Current action and preconditions to check: path_clear

Your task: For each precondition in the list above, predict whether it will hold at this action.

Consider the current scene as observed from the mobile robot's camera, and analyze the predicted future states of all dynamic agents (e.g., people, animals, vehicles, or any moving entities) within the NEXT SECOND.

IMPORTANT: Only answer "very likely" if you are absolutely certain—based on strong, clear evidence—that a dynamic agent will violate the precondition in the predicted future state. Do NOT answer "very likely" for unlikely, ambiguous, or low-probability risks.

Ask yourself for each precondition: Is there a high probability, with clear and convincing evidence, that the predicted future states of any dynamic agent will interfere with the predicted future state of the currently executing action within the NEXT SECOND, causing that precondition to fail?

Assess the risk level based on these predictions. Use "likely" or "very likely" if motions create a clear risk of interference.

Use "neutral" or "improbable" if agents are nearby but their predicted paths are clearly diverging or non-conflicting.

Failure Risk Categories: "very improbable", "improbable", "neutral", "likely", "very likely"

Answer Format: Output ONLY the probability_of_failure value from these categories: "very improbable", "improbable", "neutral", "likely", "very likely"

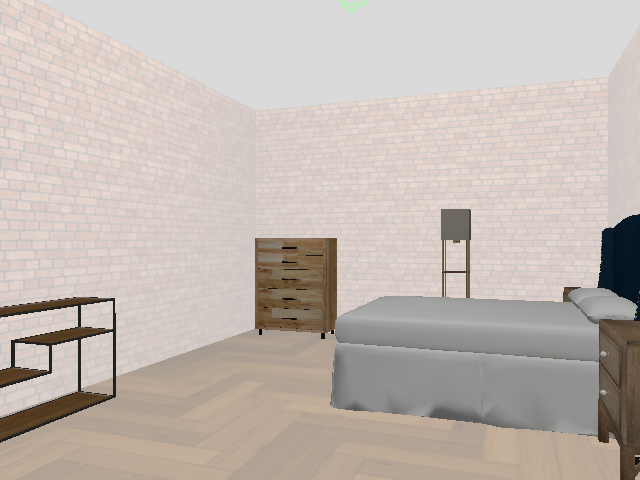

Answer: very improbable